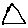
Label: triangle